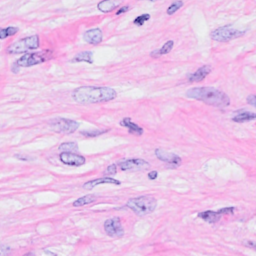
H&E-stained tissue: Breast